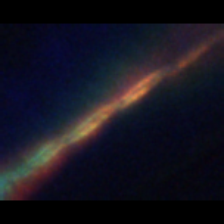
Taxon: Psuedo-nitzschia
Group: Diatoms